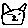
Label: cat